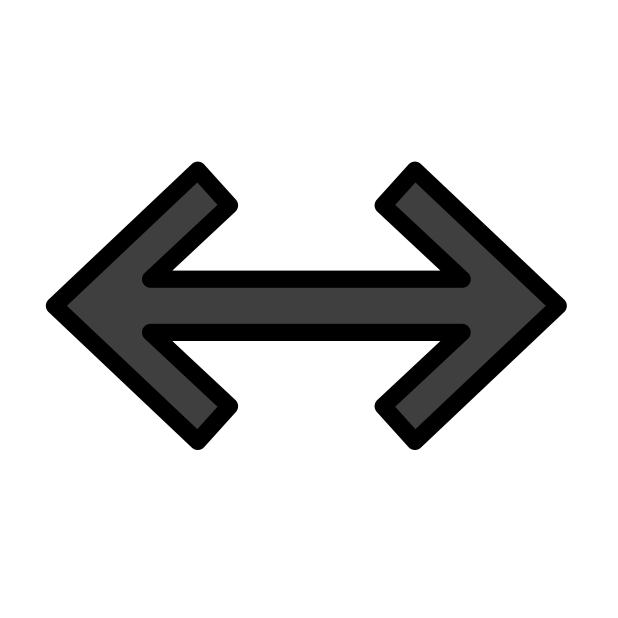
Emoji: ⬌
Name: left right black arrow
Unicode: 0x2b0c